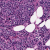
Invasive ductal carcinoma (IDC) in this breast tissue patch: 1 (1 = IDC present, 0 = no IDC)